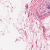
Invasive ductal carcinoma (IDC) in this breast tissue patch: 0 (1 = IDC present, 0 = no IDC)